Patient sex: M
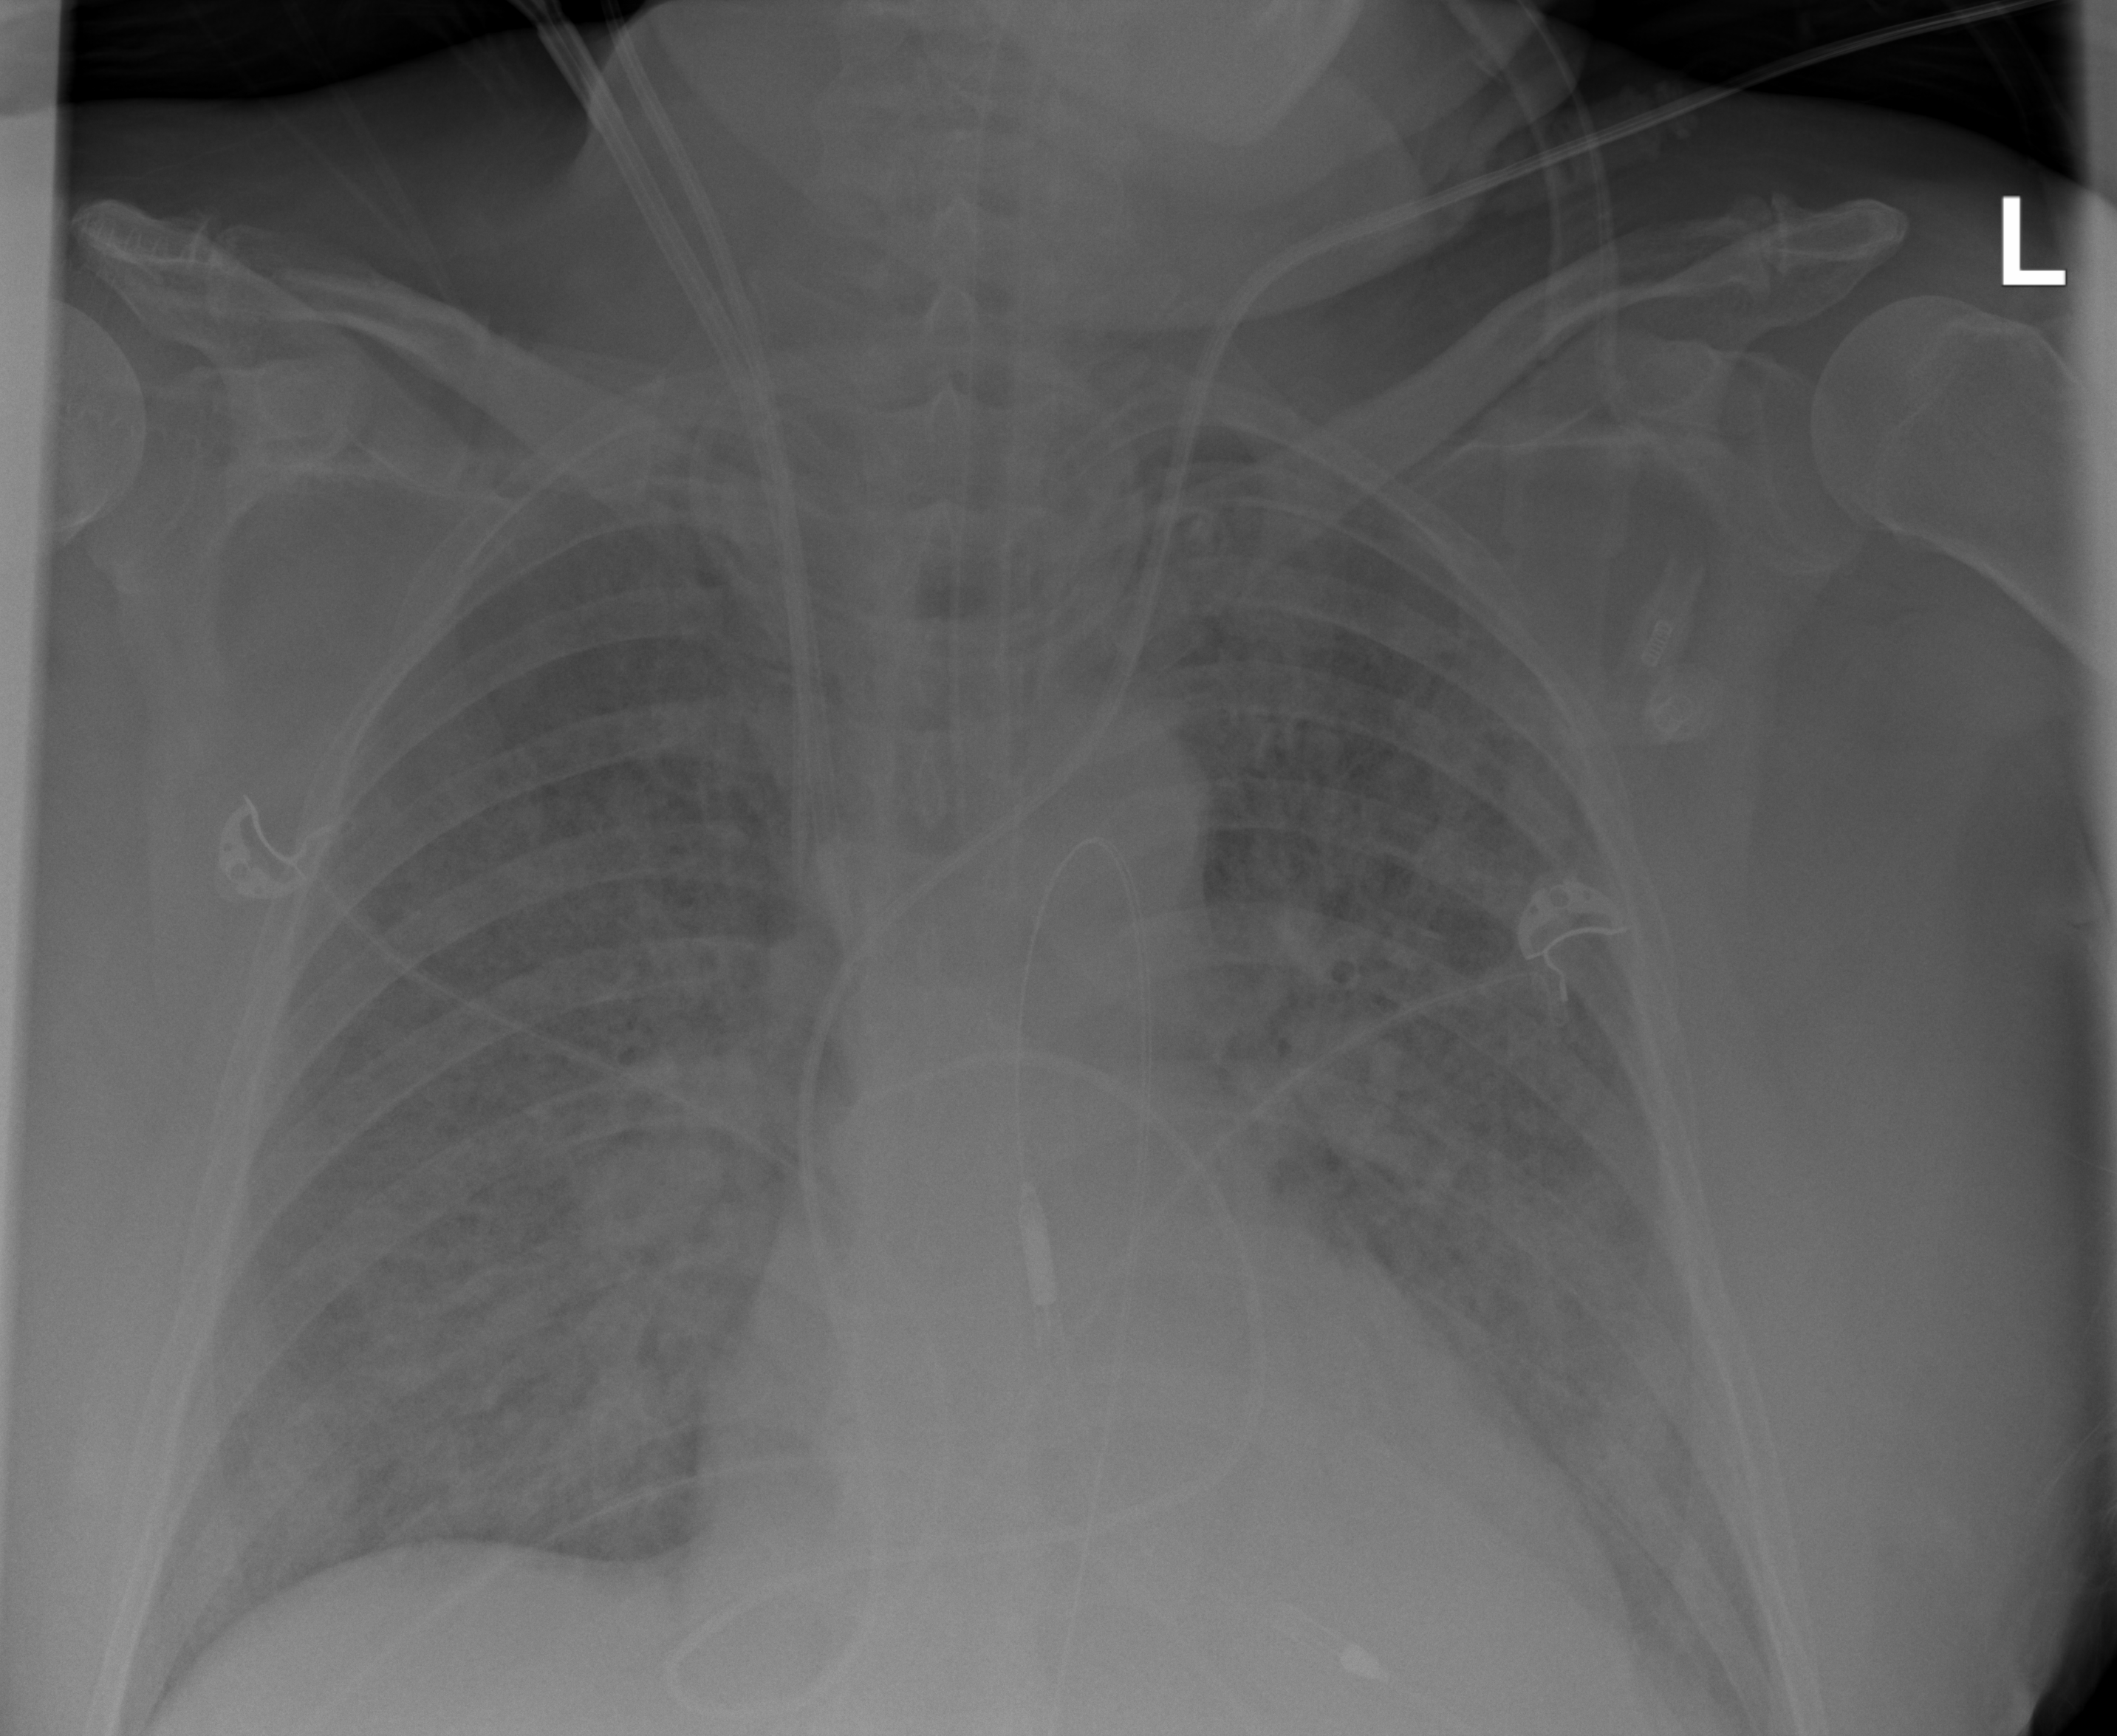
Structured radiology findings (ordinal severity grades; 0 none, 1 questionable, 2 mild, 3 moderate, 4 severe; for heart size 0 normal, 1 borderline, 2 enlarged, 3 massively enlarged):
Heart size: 2
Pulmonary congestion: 3
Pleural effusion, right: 0
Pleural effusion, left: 0
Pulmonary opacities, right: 3
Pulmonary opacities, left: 3
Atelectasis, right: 2
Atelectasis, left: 2